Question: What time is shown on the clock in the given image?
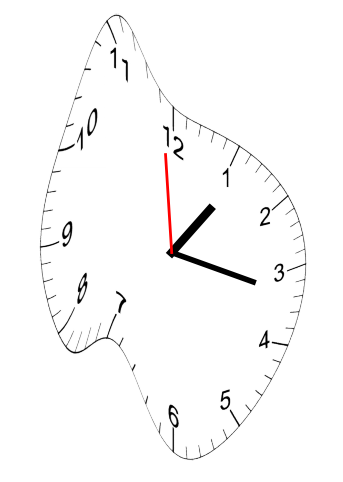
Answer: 01:16:59